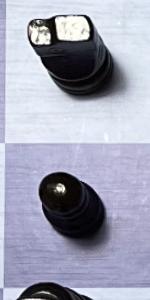
Label: Pawn_Black